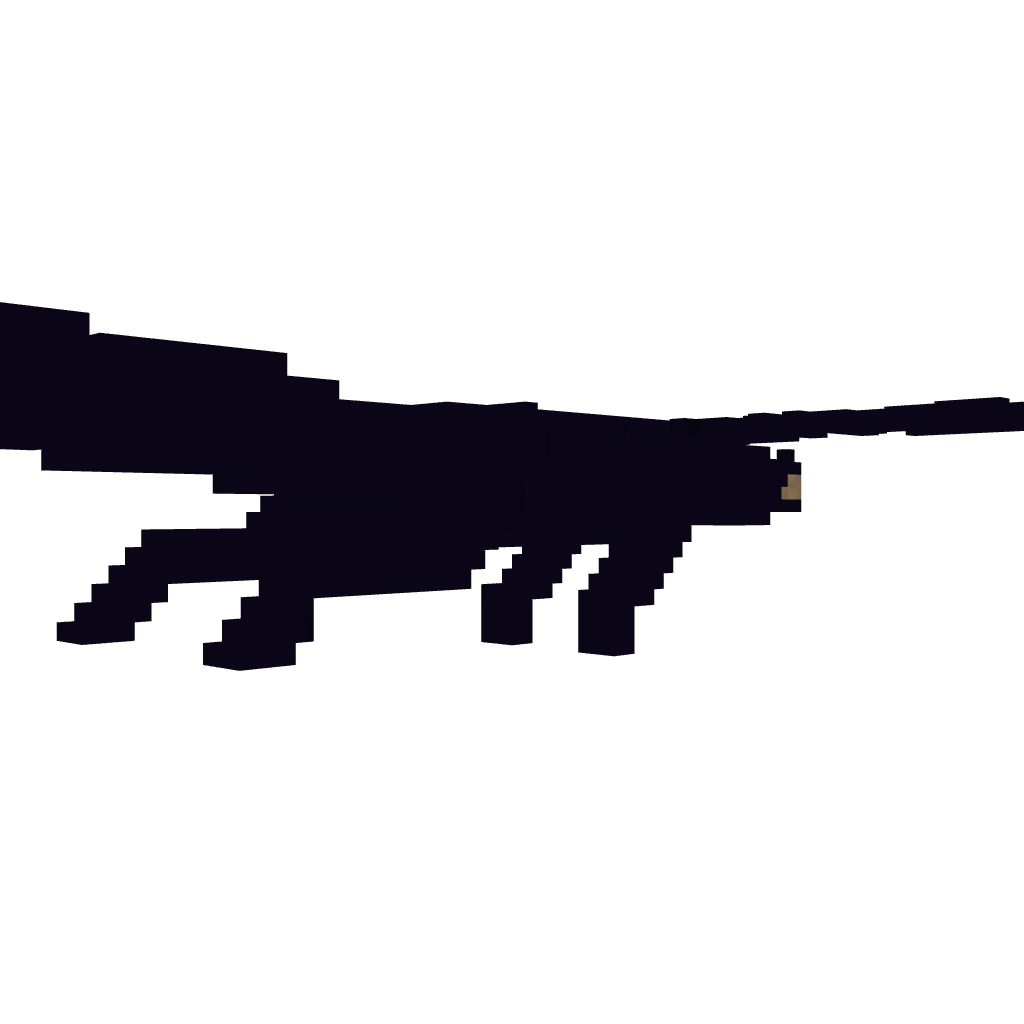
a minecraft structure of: Big Enderdragon Parkour